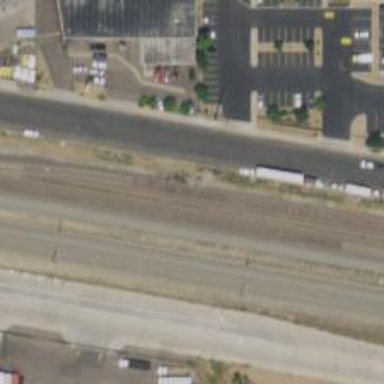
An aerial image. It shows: Railway signal.